Question: I am using Chartkick for visualization of multiple series line chart. The code is below :-
'<h1>Multiple Series Line</h1> <div id="chart-4" style="height: 300px;"></div> <script> new Chartkick.LineChart("chart-4", [{"name":"Workout","data":{"2013-02-10 00:00:00 -0800":3,"2013-02-17 00:00:00 -0800":3,"2013-02-24 00:00:00 -0800":3,"2013-03-03 00:00:00 -0800":1,"2013-03-10 00:00:00 -0800":4,"2013-03-17 00:00:00 -0700":3,"2013-03-24 00:00:00 -0700":2,"2013-03-31 00:00:00 -0700":3}},{"name":"Go to concert","data":{"2013-02-10 00:00:00 -0800":0,"2013-02-17 00:00:00 -0800":0,"2013-02-24 00:00:00 -0800":0,"2013-03-03 00:00:00 -0800":0,"2013-03-10 00:00:00 -0800":2,"2013-03-17 00:00:00 -0700":1,"2013-03-24 00:00:00 -0700":0,"2013-03-31 00:00:00 -0700":0}},{"name":"Wash face","data":{"2013-02-10 00:00:00 -0800":0,"2013-02-17 00:00:00 -0800":1,"2013-02-24 00:00:00 -0800":0,"2013-03-03 00:00:00 -0800":0,"2013-03-10 00:00:00 -0800":0,"2013-03-17 00:00:00 -0700":1,"2013-03-24 00:00:00 -0700":0,"2013-03-31 00:00:00 -0700":1}},{"name":"Call parents","data":{"2013-02-10 00:00:00 -0800":5,"2013-02-17 00:00:00 -0800":3,"2013-02-24 00:00:00 -0800":2,"2013-03-03 00:00:00 -0800":0,"2013-03-10 00:00:00 -0800":0,"2013-03-17 00:00:00 -0700":1,"2013-03-24 00:00:00 -0700":1,"2013-03-31 00:00:00 -0700":0}},{"name":"Eat breakfast","data":{"2013-02-10 00:00:00 -0800":3,"2013-02-17 00:00:00 -0800":2,"2013-02-24 00:00:00 -0800":1,"2013-03-03 00:00:00 -0800":0,"2013-03-10 00:00:00 -0800":2,"2013-03-17 00:00:00 -0700":2,"2013-03-24 00:00:00 -0700":3,"2013-03-31 00:00:00 -0700":0}}]); </script>'
and the output of the script is-

Now my question is i am able to edit everything in the chart but i can't change the time line of the chart.
Like the time line present in current graph = [15 Feb 2013, 22 Feb 2013, 1 Mar 2013, 8 Mar 2013, 15 Mar 2013, 22 Mar 2013, 29 Mar 2013]
I want to change the current time line in the form like = [jan, feb, mar, apr, may, jun, jul, aug, sep, oct, nov, dec]
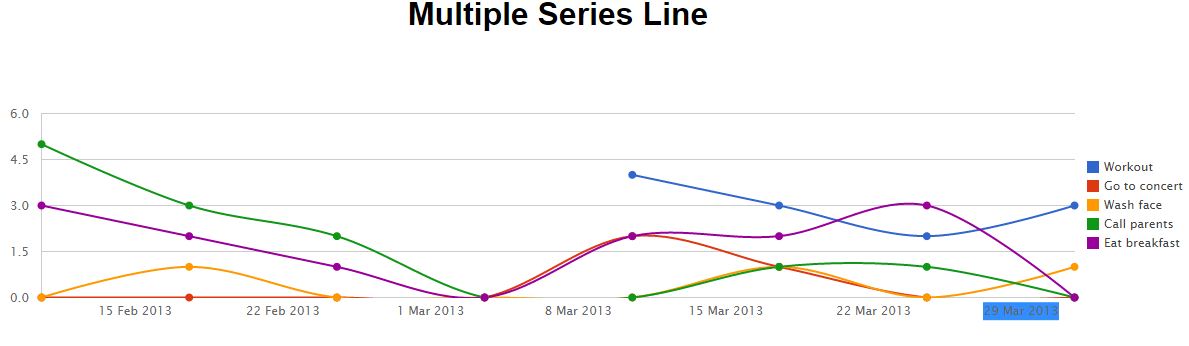
Answer: I haven't used Chartkick... But for the same requirement i have used dviz-master api and achieved my requirement...
The code is given below-
## Line chart
'''
<pre><code>
Name, cat-A,cat-B , cat-C
Jan, 1, 2, 3
Feb, 4, 5, 6
Mar, 7, 8, 9
</code></pre>
<p><code>(@line)</code></p>
'''
and the output will be like